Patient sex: M
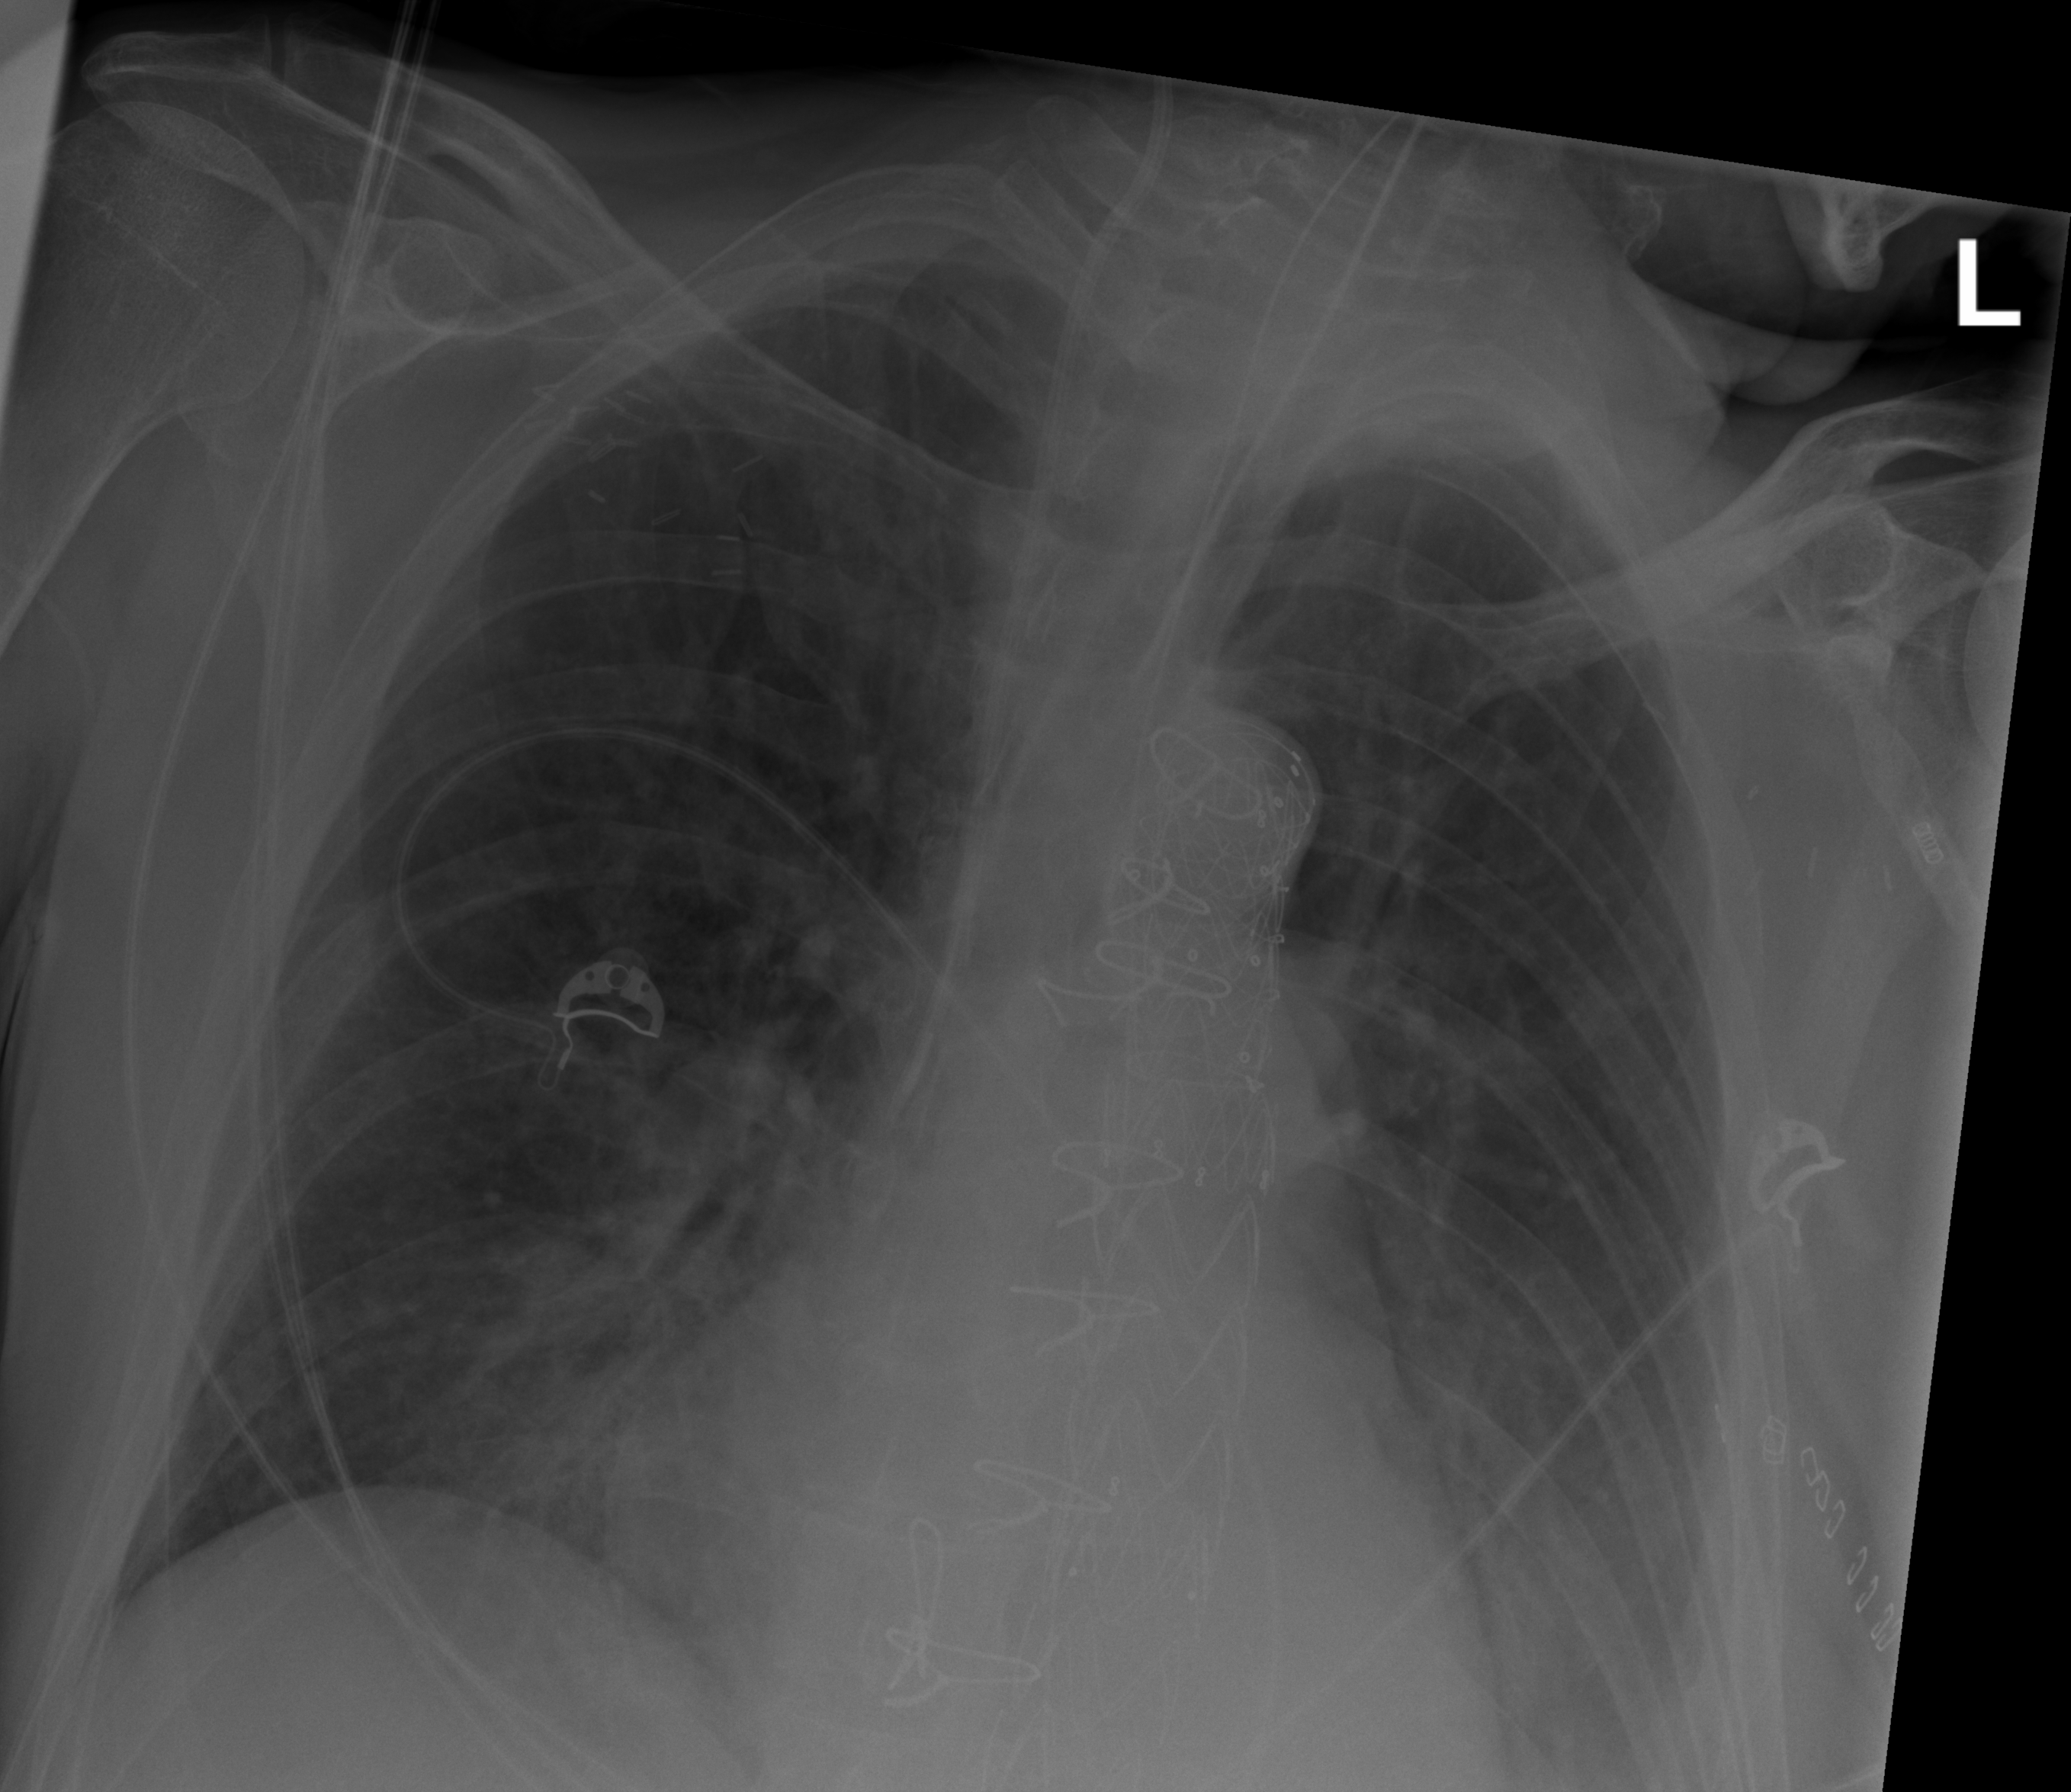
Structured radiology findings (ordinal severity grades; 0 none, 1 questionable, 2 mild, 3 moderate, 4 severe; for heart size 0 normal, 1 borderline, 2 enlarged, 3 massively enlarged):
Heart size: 0
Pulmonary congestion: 0
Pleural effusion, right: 2
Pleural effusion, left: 2
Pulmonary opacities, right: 0
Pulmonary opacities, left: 0
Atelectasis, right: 2
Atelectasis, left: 2